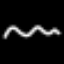
Label: squiggle